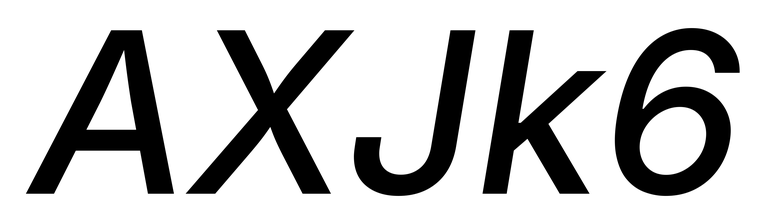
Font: Inter-Italic_Medium_Italic